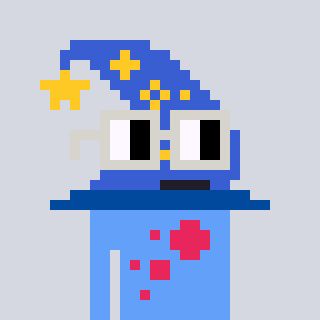
a pixel art character with square light gray glasses, a wizard hat-shaped head and a blue-colored body on a cool background